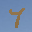
Label: 7